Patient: sex F, age 75
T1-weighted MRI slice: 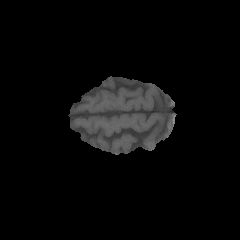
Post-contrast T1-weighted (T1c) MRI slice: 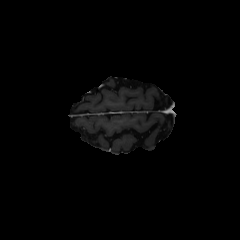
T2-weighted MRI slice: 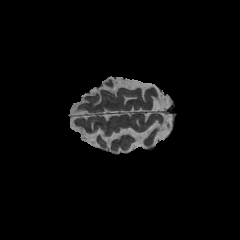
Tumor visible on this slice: no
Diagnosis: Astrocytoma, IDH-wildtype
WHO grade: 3